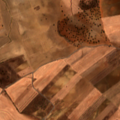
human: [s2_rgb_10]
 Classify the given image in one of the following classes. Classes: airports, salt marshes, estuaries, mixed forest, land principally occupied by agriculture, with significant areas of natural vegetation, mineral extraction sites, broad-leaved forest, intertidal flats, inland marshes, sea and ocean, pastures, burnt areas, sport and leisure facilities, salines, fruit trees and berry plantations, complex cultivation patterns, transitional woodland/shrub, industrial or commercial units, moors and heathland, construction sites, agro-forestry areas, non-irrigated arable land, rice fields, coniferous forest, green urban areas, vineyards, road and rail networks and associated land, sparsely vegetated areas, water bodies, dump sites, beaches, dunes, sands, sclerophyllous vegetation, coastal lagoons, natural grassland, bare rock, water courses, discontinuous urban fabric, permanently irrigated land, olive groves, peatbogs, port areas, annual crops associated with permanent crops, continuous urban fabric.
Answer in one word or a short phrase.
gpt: non-irrigated arable land, complex cultivation patterns, agro-forestry areas